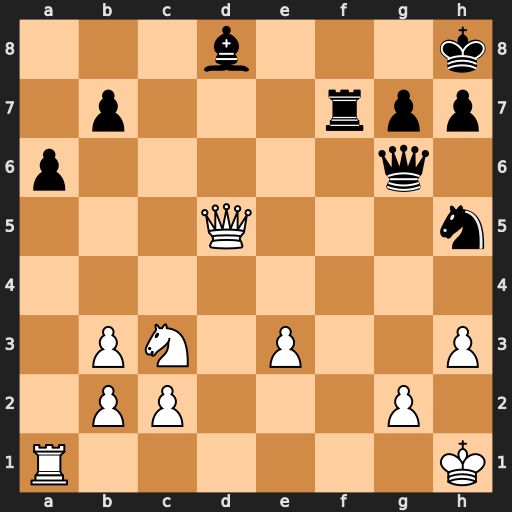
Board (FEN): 3b3k/1p3rpp/p5q1/3Q3n/8/1PN1P2P/1PP3P1/R6K
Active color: w
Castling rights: -
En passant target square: -
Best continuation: Qxd8+ Rf8 Qxf8#